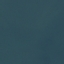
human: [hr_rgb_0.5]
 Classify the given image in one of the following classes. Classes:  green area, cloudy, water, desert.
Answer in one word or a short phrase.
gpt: water